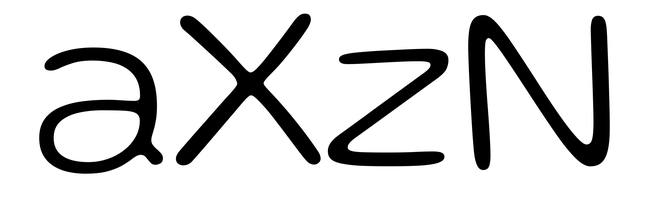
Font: Gluten_ExtraLight